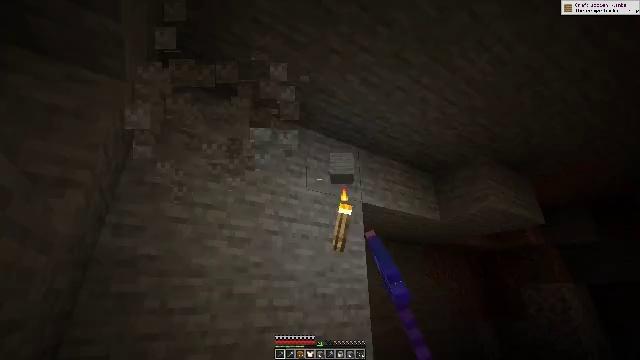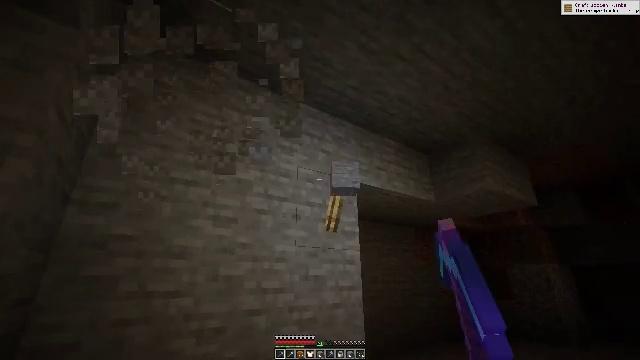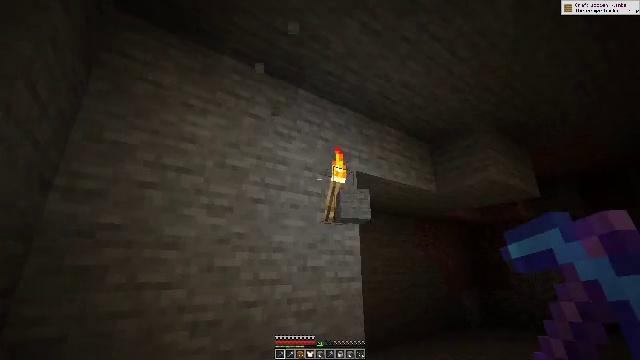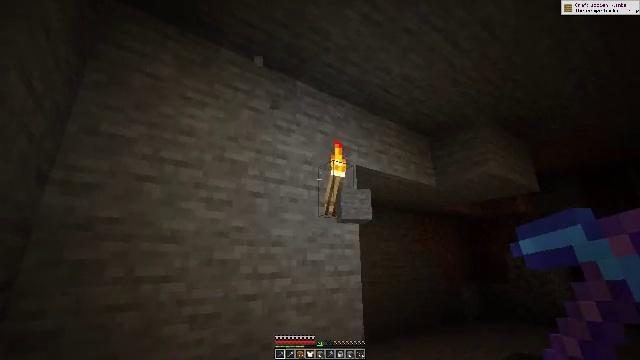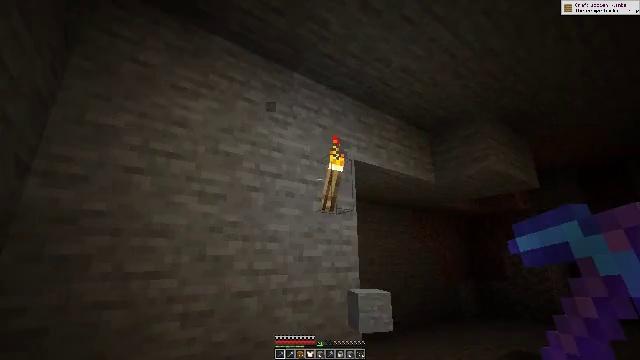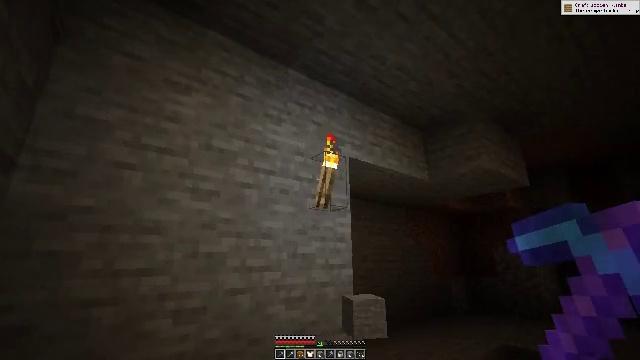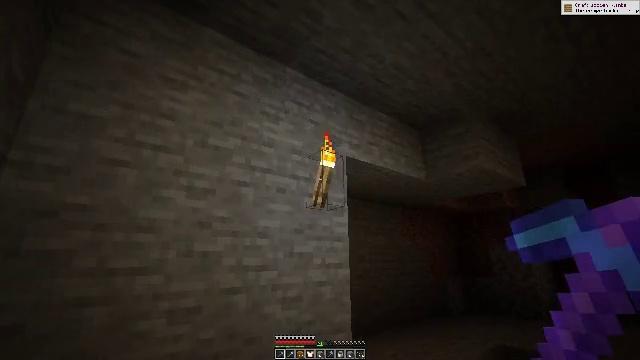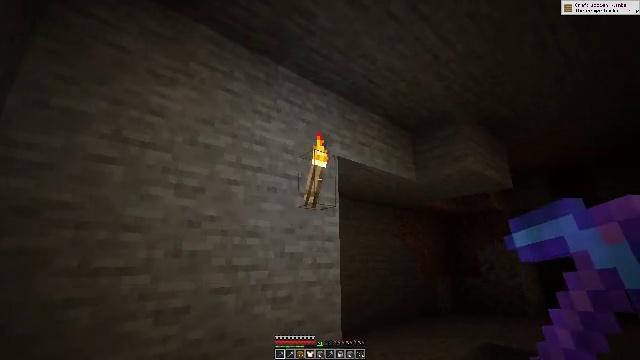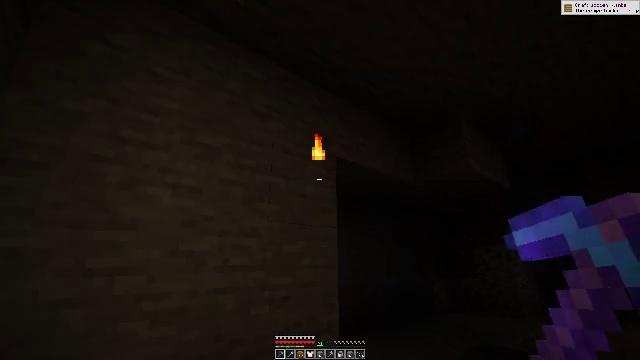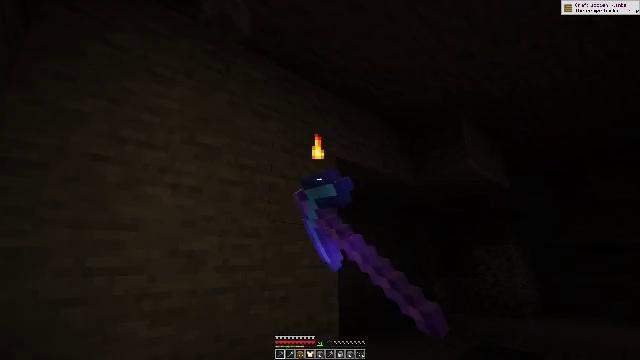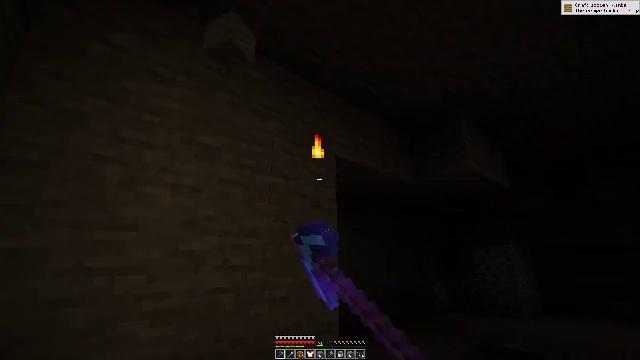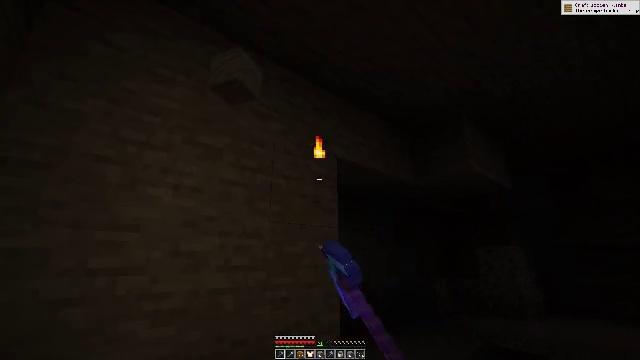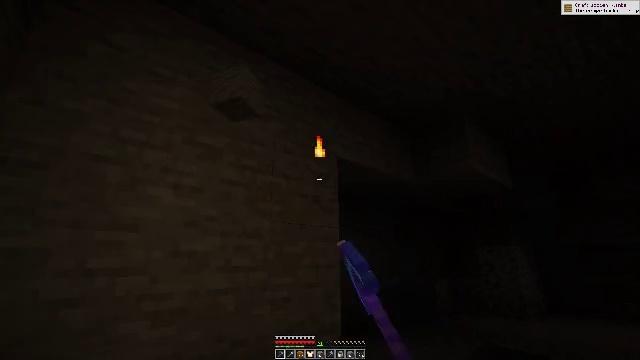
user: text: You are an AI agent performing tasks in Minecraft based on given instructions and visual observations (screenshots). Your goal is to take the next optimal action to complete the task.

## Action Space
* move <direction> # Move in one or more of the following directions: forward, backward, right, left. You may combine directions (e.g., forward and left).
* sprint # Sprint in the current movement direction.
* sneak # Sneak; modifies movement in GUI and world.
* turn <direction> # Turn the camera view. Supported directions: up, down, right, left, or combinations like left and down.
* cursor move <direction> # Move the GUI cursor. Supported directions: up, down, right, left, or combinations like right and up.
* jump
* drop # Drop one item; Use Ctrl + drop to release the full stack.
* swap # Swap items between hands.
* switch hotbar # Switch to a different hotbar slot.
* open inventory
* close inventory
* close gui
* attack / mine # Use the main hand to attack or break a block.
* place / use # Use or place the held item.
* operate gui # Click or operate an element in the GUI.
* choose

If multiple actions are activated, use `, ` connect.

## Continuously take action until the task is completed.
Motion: motion action
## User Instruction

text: Destroy the wall torch to gather it.
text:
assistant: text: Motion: move forward, turn right and down
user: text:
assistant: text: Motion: turn down
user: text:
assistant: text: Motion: turn down
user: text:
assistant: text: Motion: no_op
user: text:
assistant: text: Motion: turn right
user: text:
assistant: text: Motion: no_op
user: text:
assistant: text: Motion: turn right
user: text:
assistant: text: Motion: attack / mine
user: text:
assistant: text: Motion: attack / mine
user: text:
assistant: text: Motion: attack / mine
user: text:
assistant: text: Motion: no_op
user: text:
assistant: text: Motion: move forward
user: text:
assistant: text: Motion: no_op